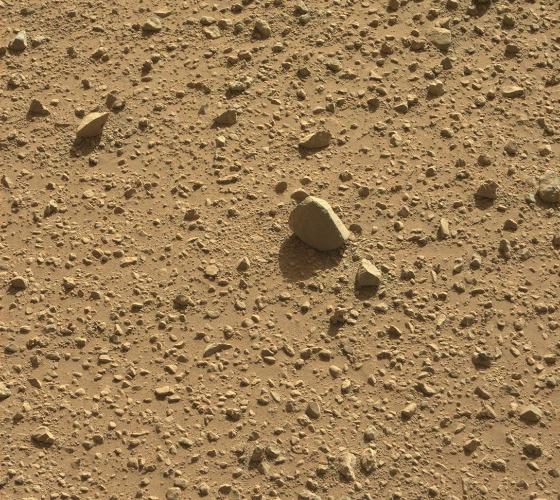
Terrain classes present: Gravel / Sand / Soil, Rock, Shadow